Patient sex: M
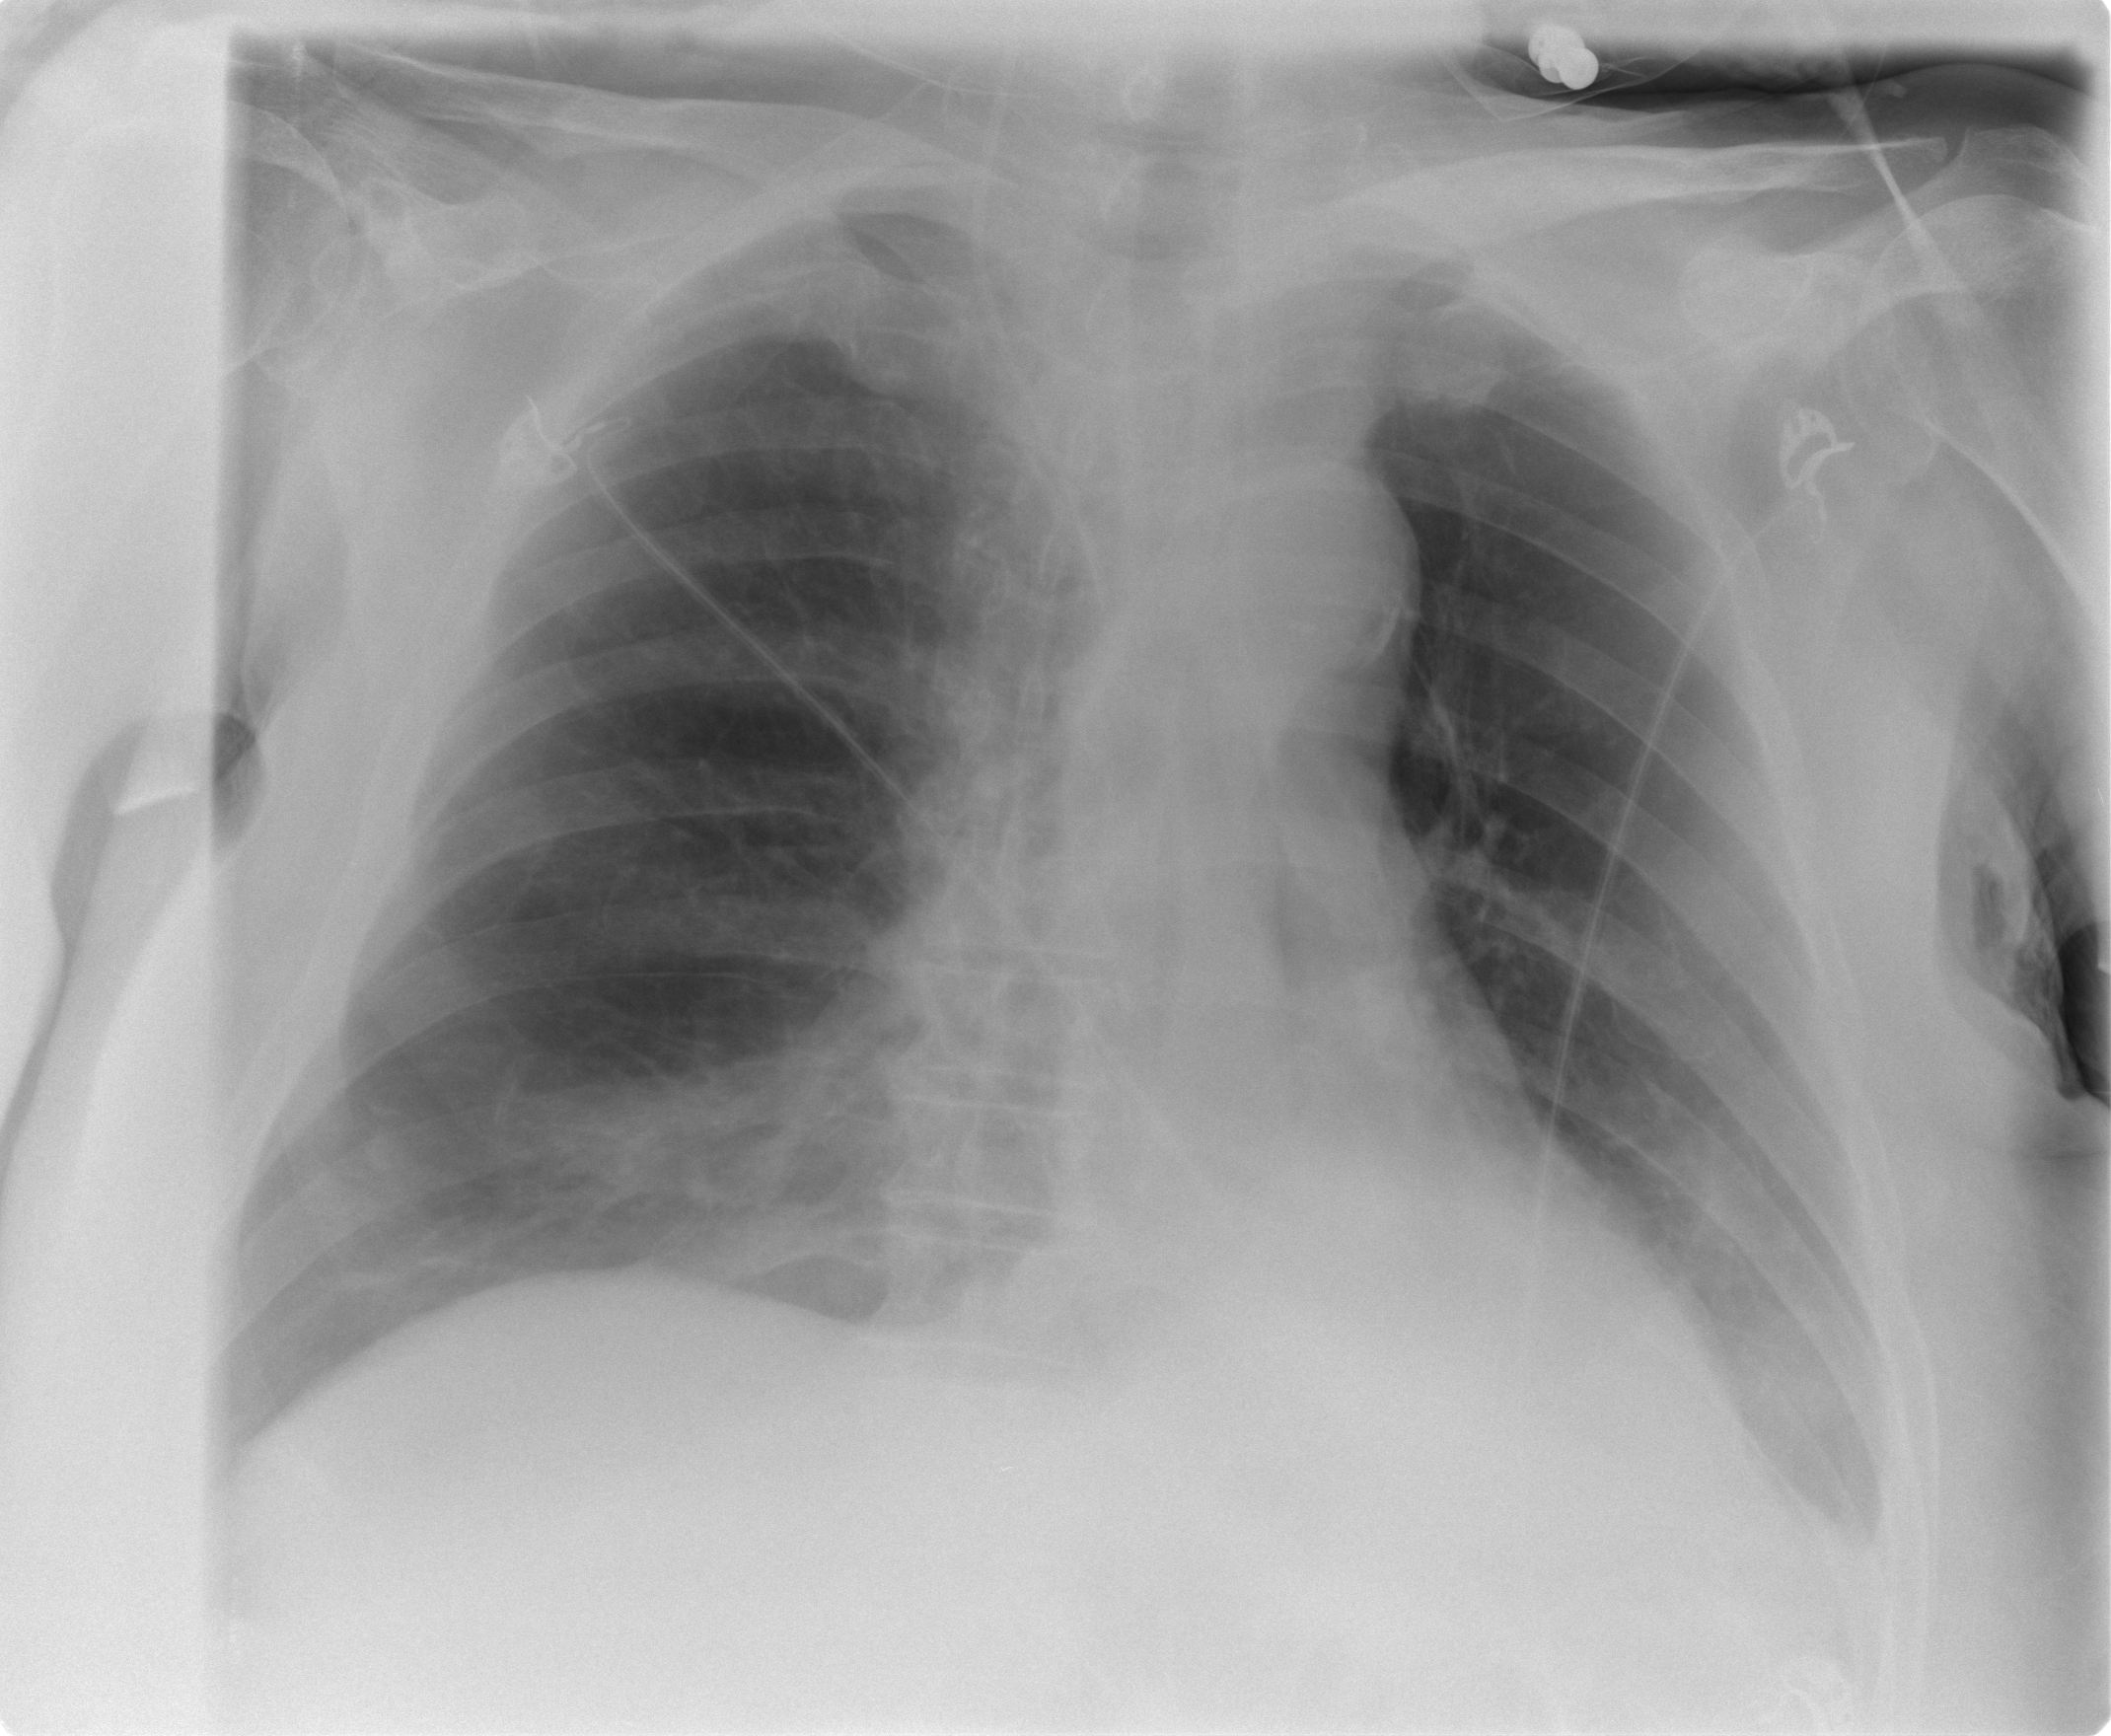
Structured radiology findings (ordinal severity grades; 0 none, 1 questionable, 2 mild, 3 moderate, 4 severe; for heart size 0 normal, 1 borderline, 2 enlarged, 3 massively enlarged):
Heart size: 0
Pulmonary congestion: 0
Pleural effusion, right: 0
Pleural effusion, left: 2
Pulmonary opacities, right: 0
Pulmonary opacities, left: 0
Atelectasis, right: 0
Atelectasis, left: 0